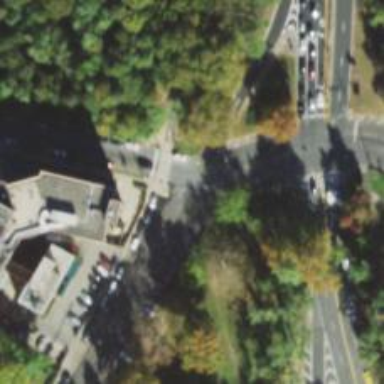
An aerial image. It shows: Asphalt cycleway with crossing.